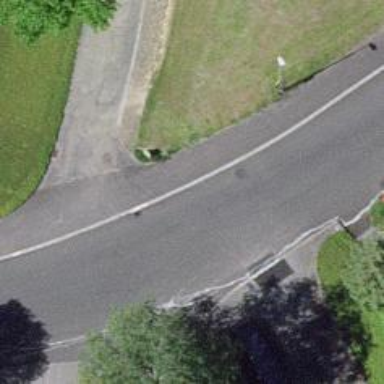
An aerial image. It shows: Bus stop with stop position for public transport.